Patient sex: M
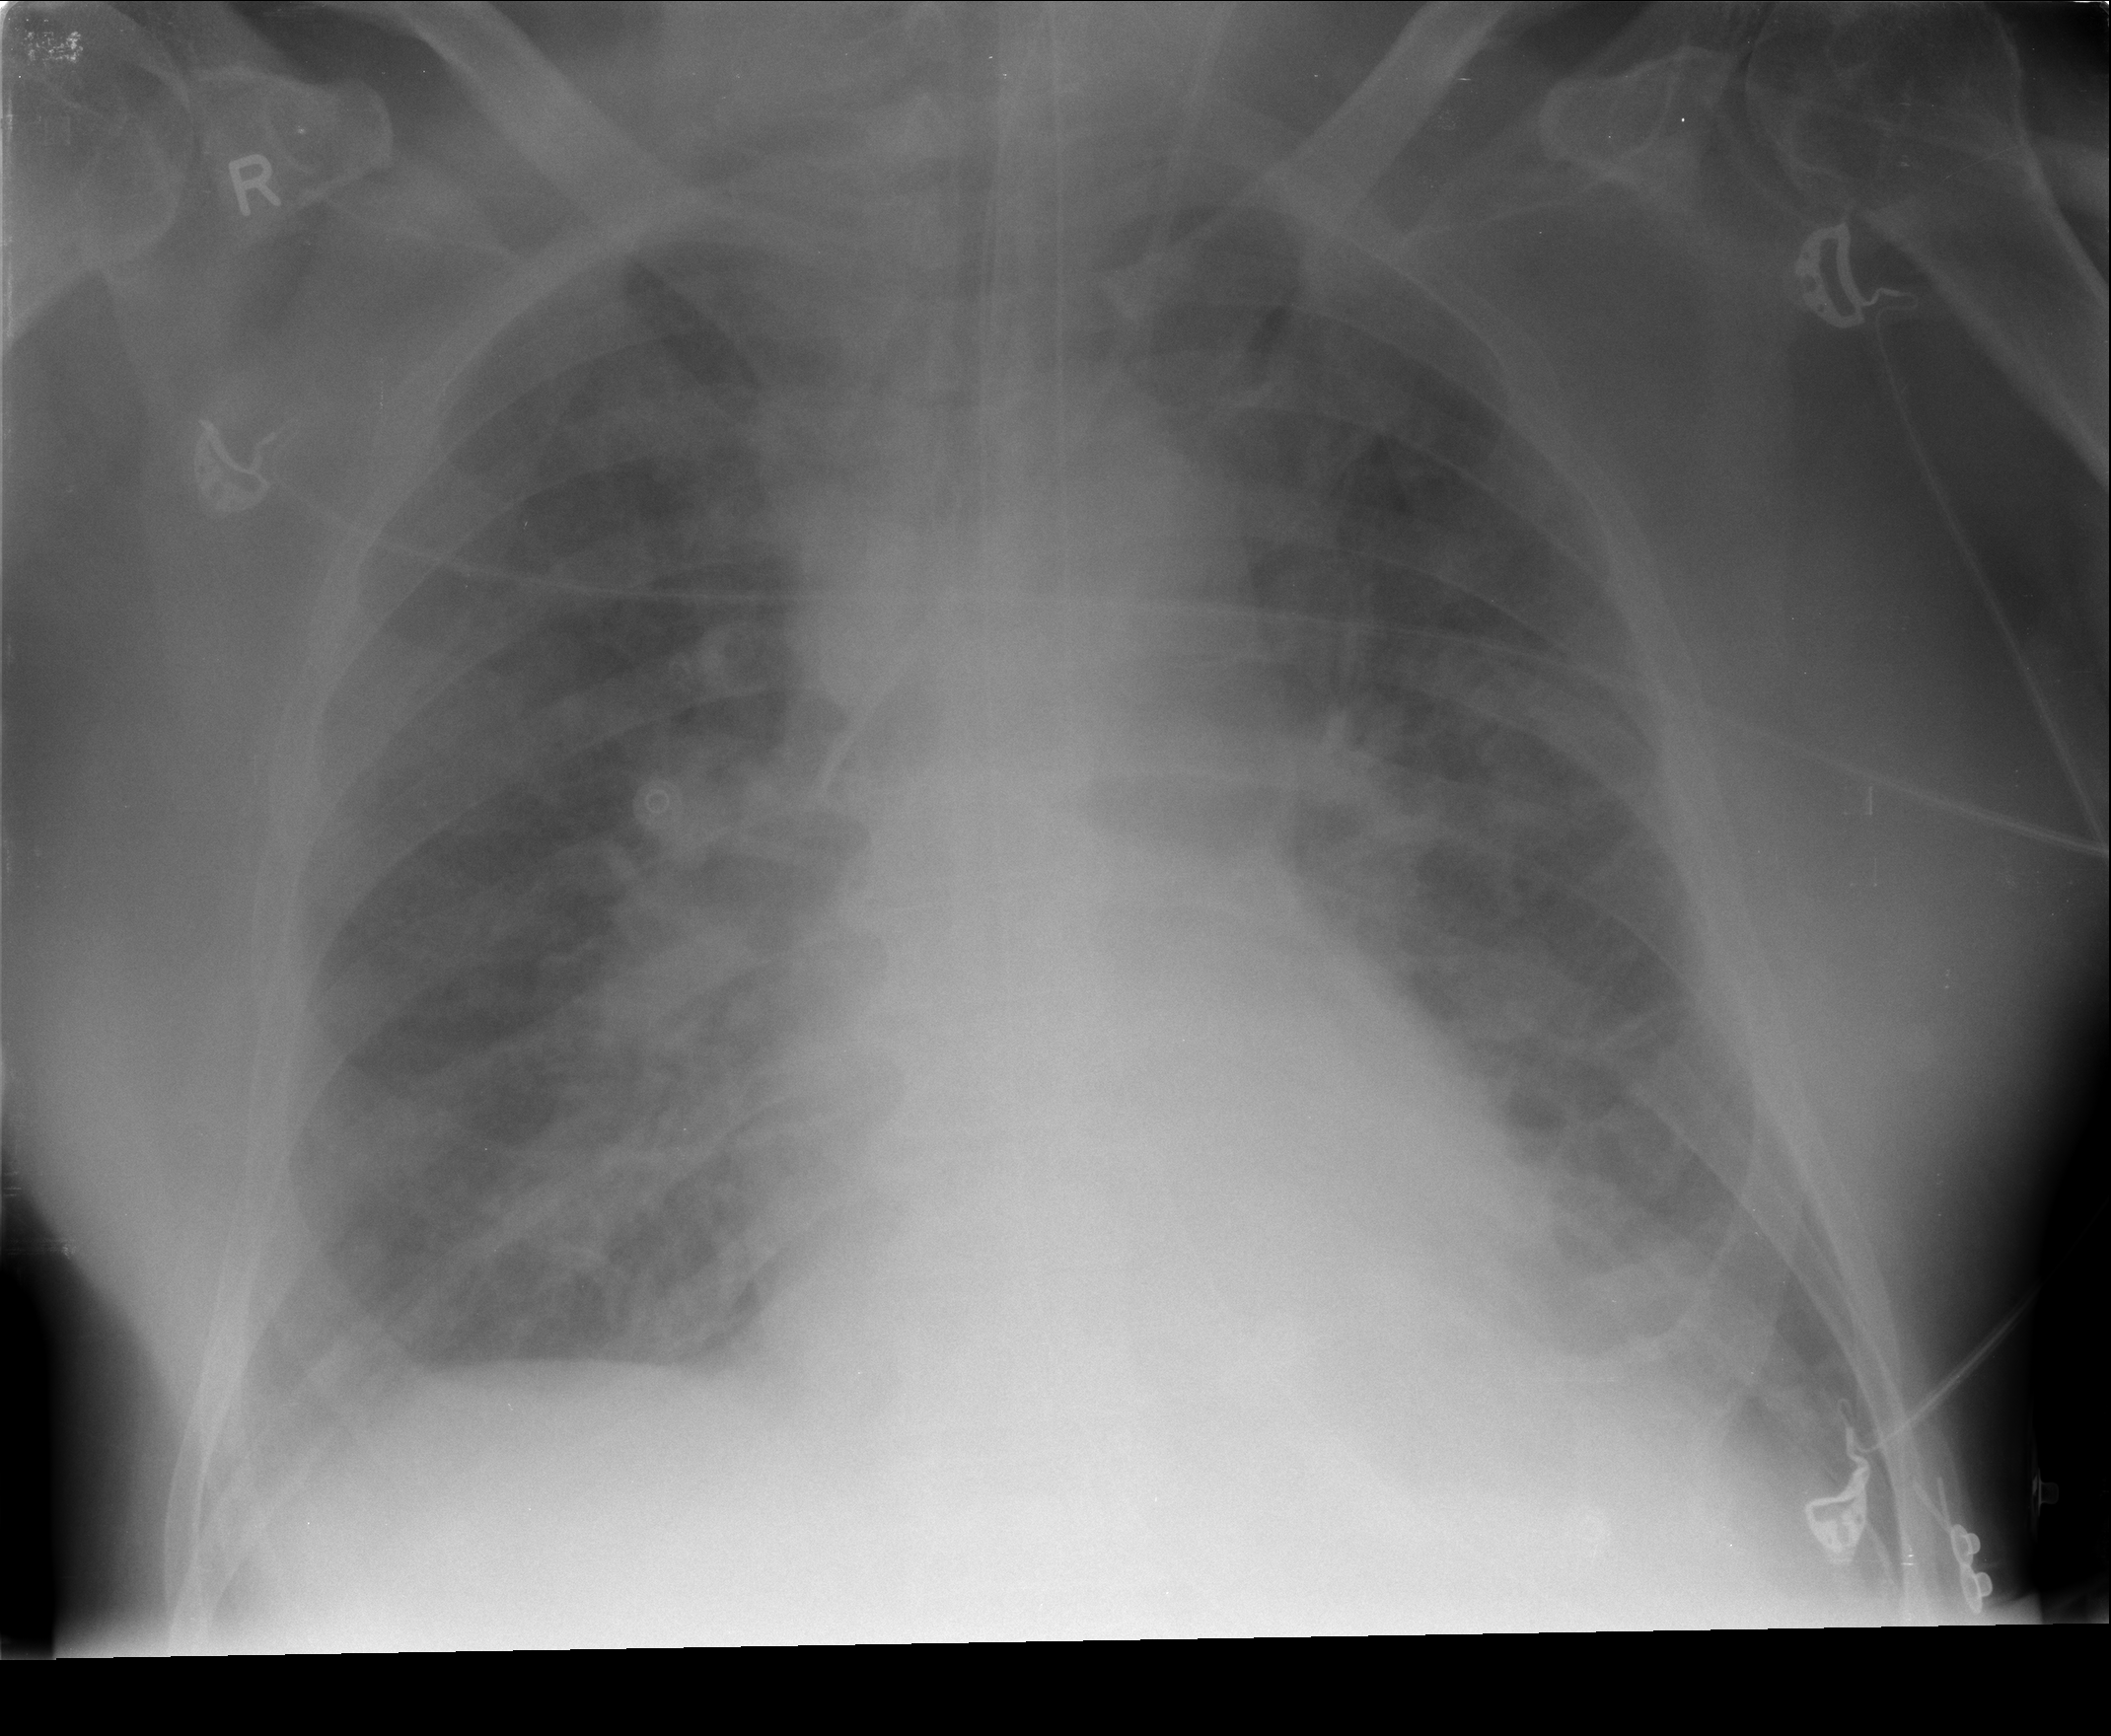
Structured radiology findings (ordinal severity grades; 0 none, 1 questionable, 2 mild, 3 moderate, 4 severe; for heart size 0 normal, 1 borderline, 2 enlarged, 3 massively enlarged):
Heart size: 2
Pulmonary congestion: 2
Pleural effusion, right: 1
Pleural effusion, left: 2
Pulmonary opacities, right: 0
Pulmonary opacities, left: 0
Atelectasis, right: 1
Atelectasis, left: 2